Field crop: maize
Growth stage: 1
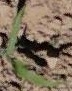
Species: maize